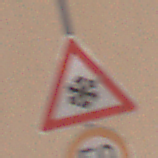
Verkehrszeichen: SchneeOderEisglaette
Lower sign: Geschwindigkeit50
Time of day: Midday
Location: Outdoor (Urban)
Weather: PartlyCloudy
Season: NotSpecified
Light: Natural